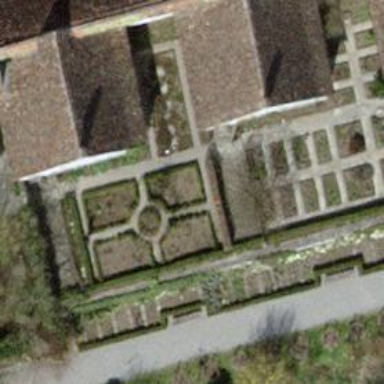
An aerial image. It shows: Garden area designated for leisure land.